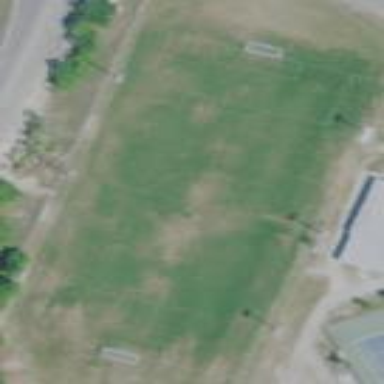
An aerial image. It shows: Soccer pitch designated for leisure and sports activities.